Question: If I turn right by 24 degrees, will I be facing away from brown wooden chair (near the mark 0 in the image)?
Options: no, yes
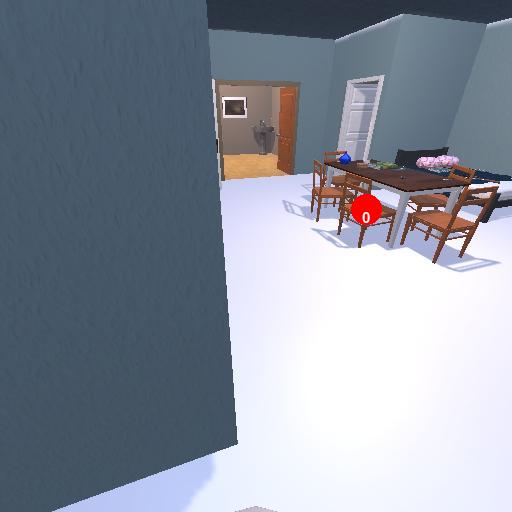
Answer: no